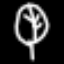
Label: leaf